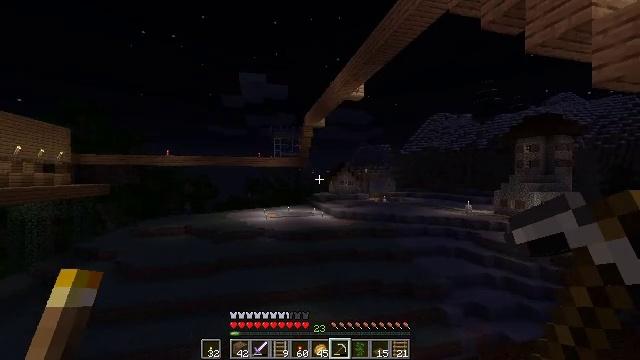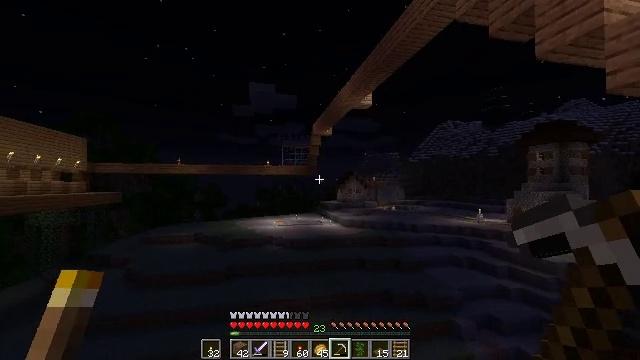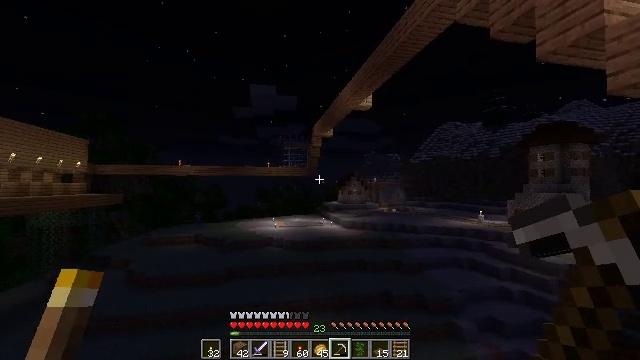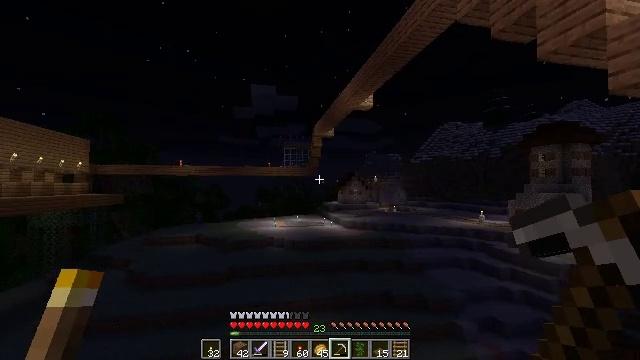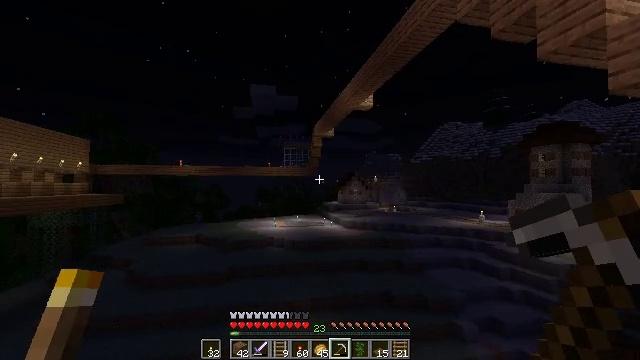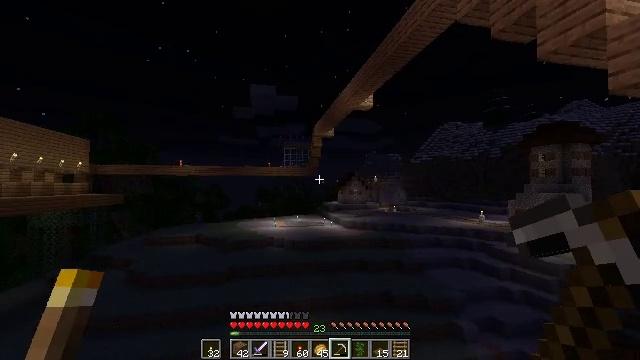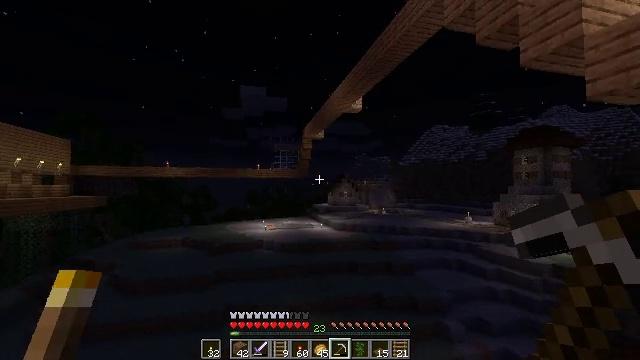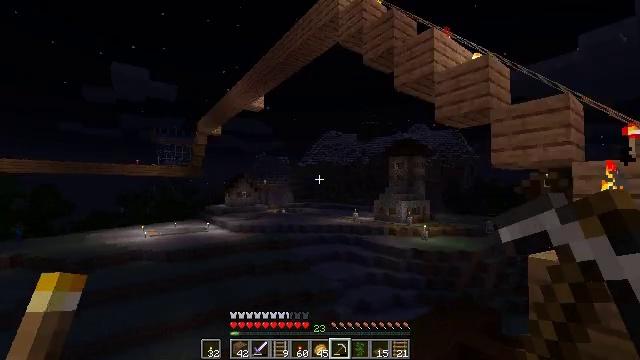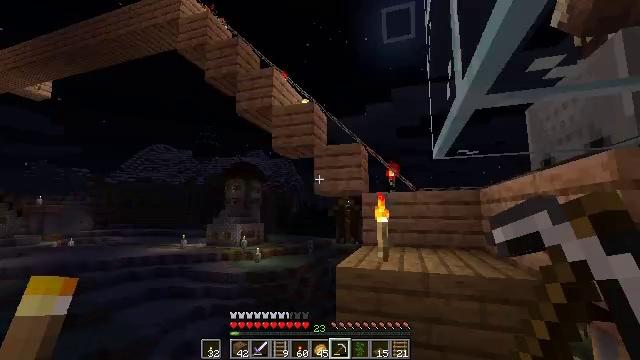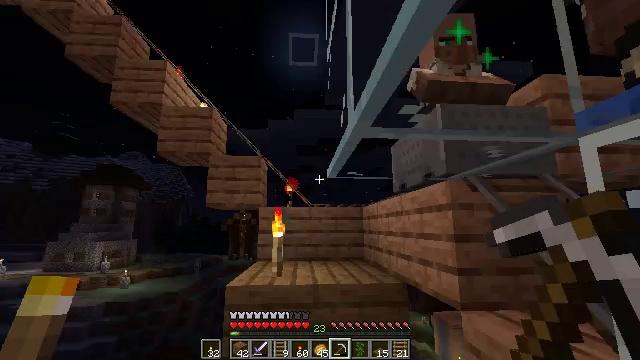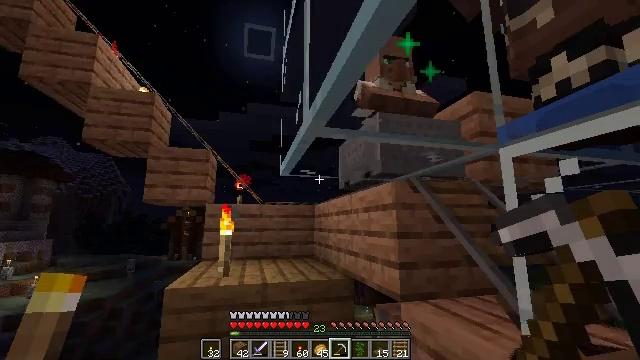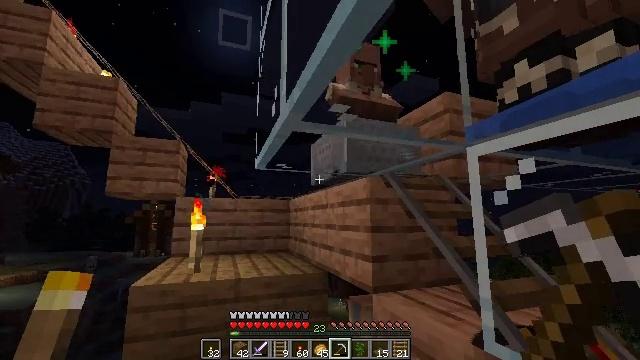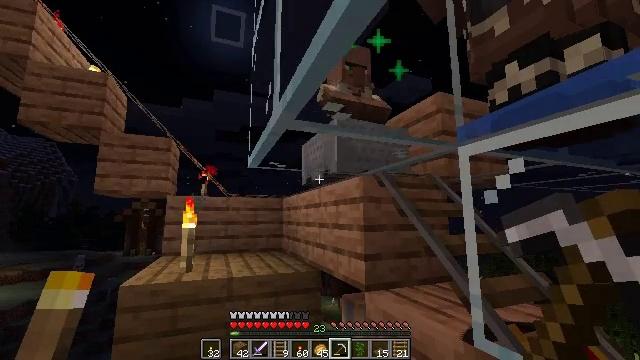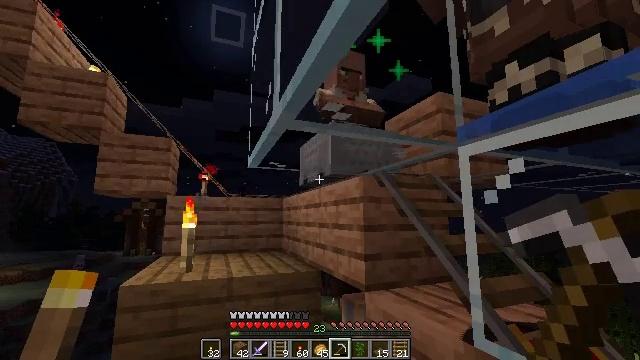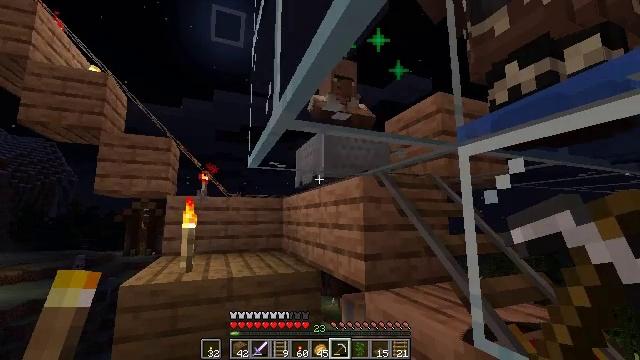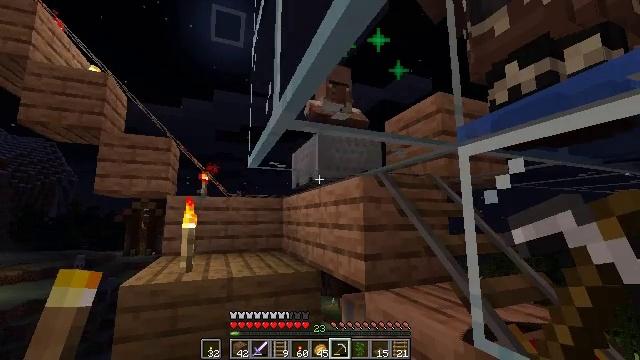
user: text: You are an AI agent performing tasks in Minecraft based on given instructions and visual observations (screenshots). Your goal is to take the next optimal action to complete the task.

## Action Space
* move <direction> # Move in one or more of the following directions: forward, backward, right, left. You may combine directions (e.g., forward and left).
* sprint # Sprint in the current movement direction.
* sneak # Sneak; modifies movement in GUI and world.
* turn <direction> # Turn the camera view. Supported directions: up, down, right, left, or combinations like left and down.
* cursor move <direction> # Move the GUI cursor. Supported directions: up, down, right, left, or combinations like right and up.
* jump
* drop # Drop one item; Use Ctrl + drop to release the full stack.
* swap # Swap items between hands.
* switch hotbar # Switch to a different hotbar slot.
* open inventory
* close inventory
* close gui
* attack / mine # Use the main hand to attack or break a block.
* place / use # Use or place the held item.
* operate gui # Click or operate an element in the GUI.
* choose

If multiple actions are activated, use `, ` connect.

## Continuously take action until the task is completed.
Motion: motion action
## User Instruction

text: Collect spruce planks from an old building.
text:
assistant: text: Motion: turn left and up
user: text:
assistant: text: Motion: no_op
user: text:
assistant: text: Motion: no_op
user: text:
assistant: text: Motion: no_op
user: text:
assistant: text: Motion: no_op
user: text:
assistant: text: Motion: turn right
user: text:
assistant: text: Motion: turn right
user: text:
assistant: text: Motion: turn right and up
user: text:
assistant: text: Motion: turn right and up
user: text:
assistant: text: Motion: turn right
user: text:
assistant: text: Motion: turn right and down
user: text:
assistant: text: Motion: turn right
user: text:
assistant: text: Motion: no_op
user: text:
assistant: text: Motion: no_op
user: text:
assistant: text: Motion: no_op
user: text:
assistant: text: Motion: no_op
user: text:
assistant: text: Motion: no_op
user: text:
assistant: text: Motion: no_op
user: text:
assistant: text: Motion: no_op
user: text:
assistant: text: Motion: no_op
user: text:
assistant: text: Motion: no_op
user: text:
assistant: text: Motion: no_op
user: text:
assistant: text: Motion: turn left
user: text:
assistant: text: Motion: turn left and up
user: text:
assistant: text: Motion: turn left and up
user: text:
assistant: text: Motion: turn left and up
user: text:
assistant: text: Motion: no_op
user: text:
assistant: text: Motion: no_op
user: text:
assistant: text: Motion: no_op
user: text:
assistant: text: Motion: no_op